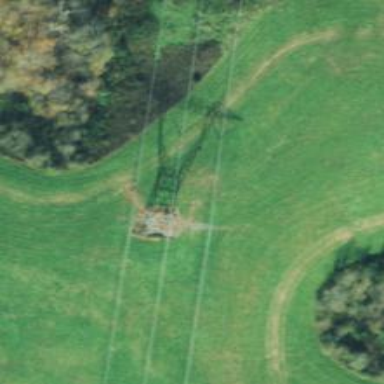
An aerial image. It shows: Lattice structure tower.